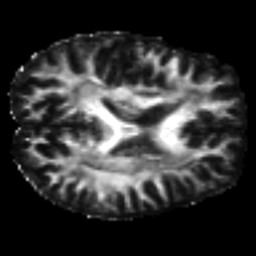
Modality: FA
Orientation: axial
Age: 21
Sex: male
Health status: ill
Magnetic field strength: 3 T
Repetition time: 9 s
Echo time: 0.093 s